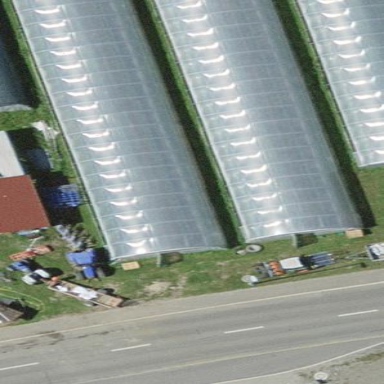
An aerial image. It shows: Greenhouse used for horticulture purposes.